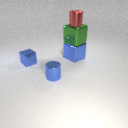
small red metal cylinder above large blue metal cube